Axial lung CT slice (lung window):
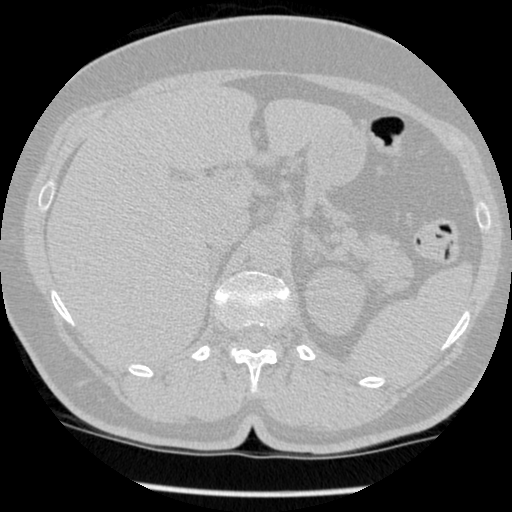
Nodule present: no